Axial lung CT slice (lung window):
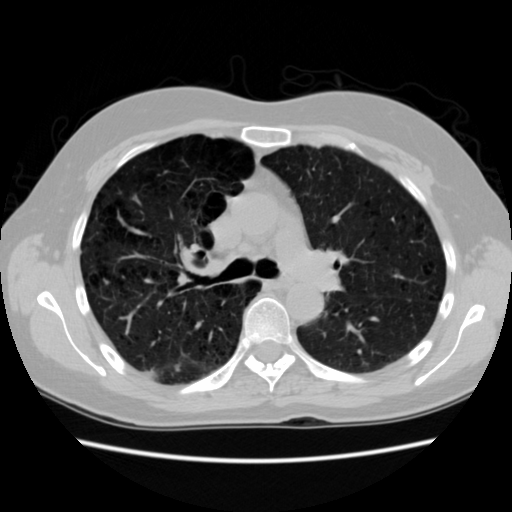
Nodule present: yes
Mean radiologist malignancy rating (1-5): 2